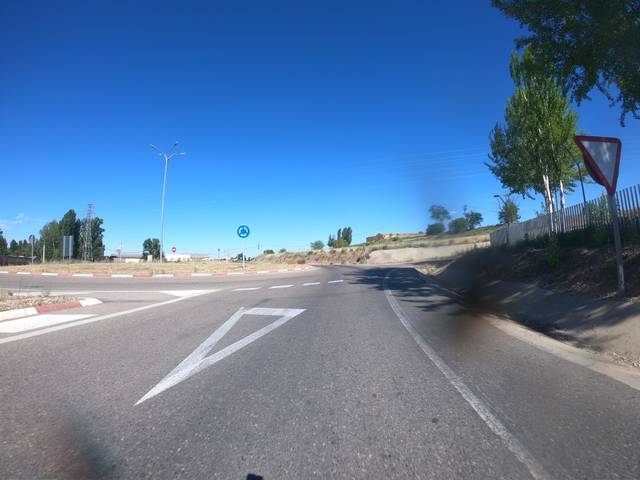
Region: Spain
Coordinates: 41.676, -3.706